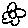
Label: flower